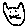
Label: cat